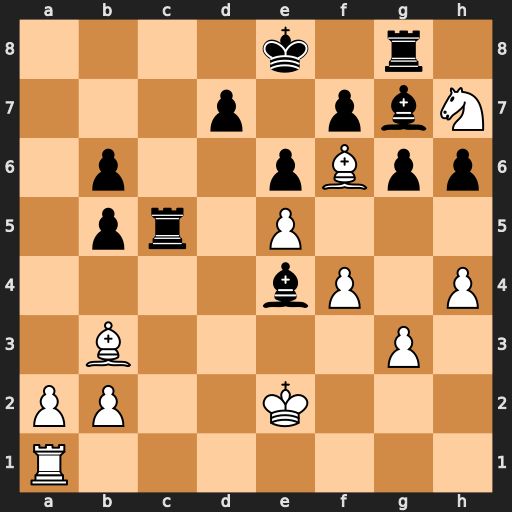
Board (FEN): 4k1r1/3p1pbN/1p2pBpp/1pr1P3/4bP1P/1B4P1/PP2K3/R7
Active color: w
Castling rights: -
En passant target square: -
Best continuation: Bxg7 Rxg7 Nf6+ Ke7 Nxe4